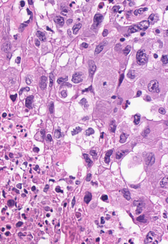
Tumor epithelial tissue: yes
Tumor-associated stroma tissue: yes
Normal tissue: no